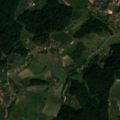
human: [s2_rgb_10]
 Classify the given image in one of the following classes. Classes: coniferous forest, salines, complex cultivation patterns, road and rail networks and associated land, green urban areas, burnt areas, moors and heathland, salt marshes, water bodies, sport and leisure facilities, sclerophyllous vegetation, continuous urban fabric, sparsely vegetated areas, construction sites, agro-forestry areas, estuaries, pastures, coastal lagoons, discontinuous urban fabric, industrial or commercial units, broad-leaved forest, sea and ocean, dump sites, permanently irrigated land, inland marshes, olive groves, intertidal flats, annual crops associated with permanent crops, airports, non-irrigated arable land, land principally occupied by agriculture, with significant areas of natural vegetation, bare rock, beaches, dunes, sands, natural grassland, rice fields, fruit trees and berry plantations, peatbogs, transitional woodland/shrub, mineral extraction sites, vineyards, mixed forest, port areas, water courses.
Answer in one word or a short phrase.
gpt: discontinuous urban fabric, pastures, complex cultivation patterns, broad-leaved forest